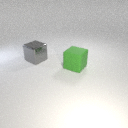
large gray metal cube behind large green rubber cube